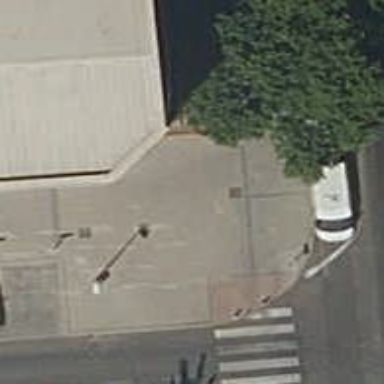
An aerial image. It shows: Footway made of paving stones.